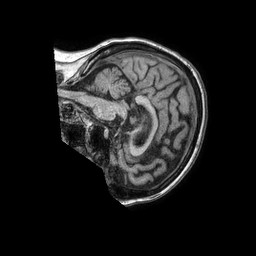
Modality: T1w
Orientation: sagittal
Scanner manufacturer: philips
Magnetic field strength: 1.5 T
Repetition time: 0.007548 s
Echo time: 0.003439 s